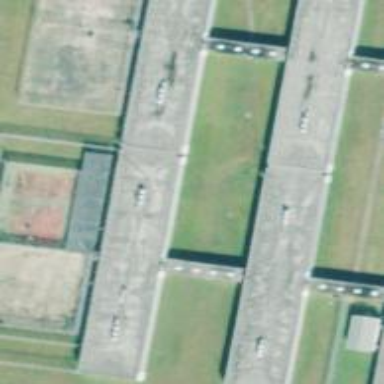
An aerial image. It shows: Flat-roofed prison building.